【题型】填空题　【知识点】解析几何　【难度】medium
已知椭圆 $\dfrac{x^2}{16} + \dfrac{y^2}{7} = 1$ 的左、右焦点分别为 $F_1$、$F_2$．若 $P$ 为椭圆上一点，且 $|PF_1| \cdot |PF_2| = 14$，则 $\triangle F_1PF_2$ 的面积为 \underline{\hspace{1cm}}.
【解答】
\noindent 【答案】7
\vspace{1em}
\noindent 【知识点】余弦定理解三角形、椭圆定义及辨析、椭圆中三角形（四边形）的面积
\vspace{1em}
\noindent 【分析】根据椭圆定义确定 $|PF_1| + |PF_2| = 8$，结合条件 $|PF_1| \cdot |PF_2| = 14$，利用余弦定理求出 $\angle F_1PF_2 = 90^\circ$，进而利用面积公式求出 $\triangle F_1PF_2$ 的面积.
\vspace{1em}
\noindent 【详解】

\noindent 根据椭圆方程 $\dfrac{x^2}{16} + \dfrac{y^2}{7} = 1$，有 $a = 4$，$c = 3$，因为点 $P$ 在椭圆上，所以有
\noindent $|PF_1| + |PF_2| = 8$，$|PF_1| \cdot |PF_2| = 14$，
\noindent 在 $\triangle PF_1F_2$ 中，由余弦定理有
\noindent $\cos \angle F_1PF_2 = \dfrac{|PF_1|^2 + |PF_2|^2 - |F_1F_2|^2}{2|PF_1| \cdot |PF_2|} = \dfrac{(|PF_1| + |PF_2|)^2 - 2|PF_1| \cdot |PF_2| - |F_1F_2|^2}{2|PF_1| \cdot |PF_2|}$
\noindent $\cos \angle F_1PF_2 = \dfrac{8^2 - 2 \times 14 - 36}{2 \times 14} = 0$，所以 $\angle F_1PF_2 = 90^\circ$，所以 $\triangle F_1PF_2$ 的面积为：
\noindent $\dfrac{1}{2}|PF_1| \cdot |PF_2| = 7$
\noindent 故答案为：7
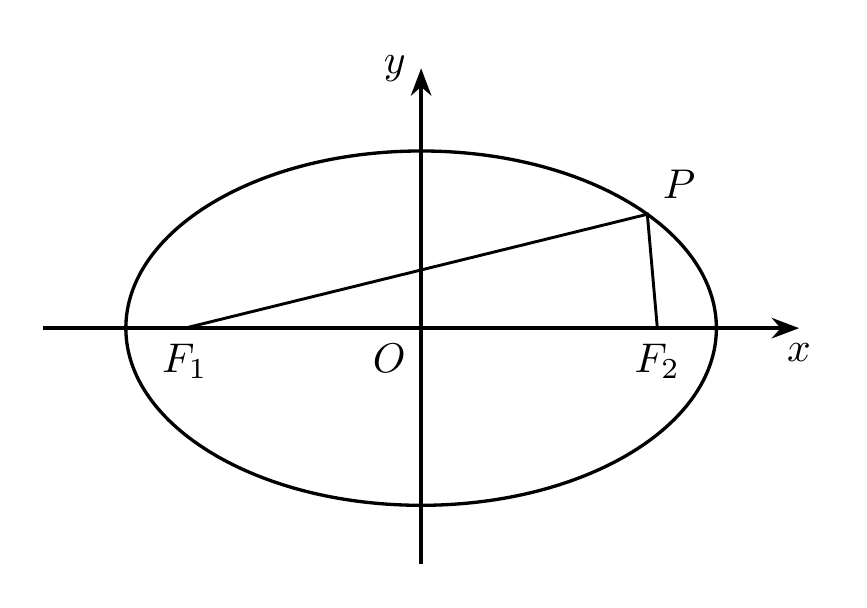